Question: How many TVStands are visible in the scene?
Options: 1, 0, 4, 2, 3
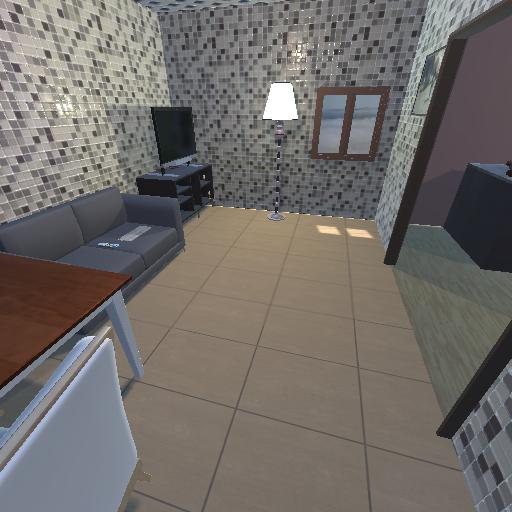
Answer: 1